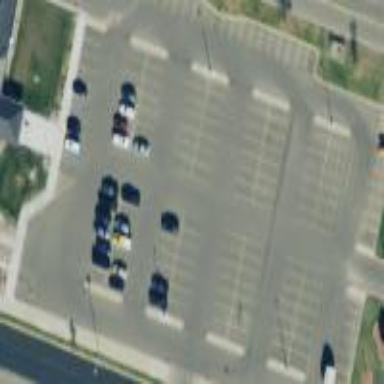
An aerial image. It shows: Parking area.